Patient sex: M
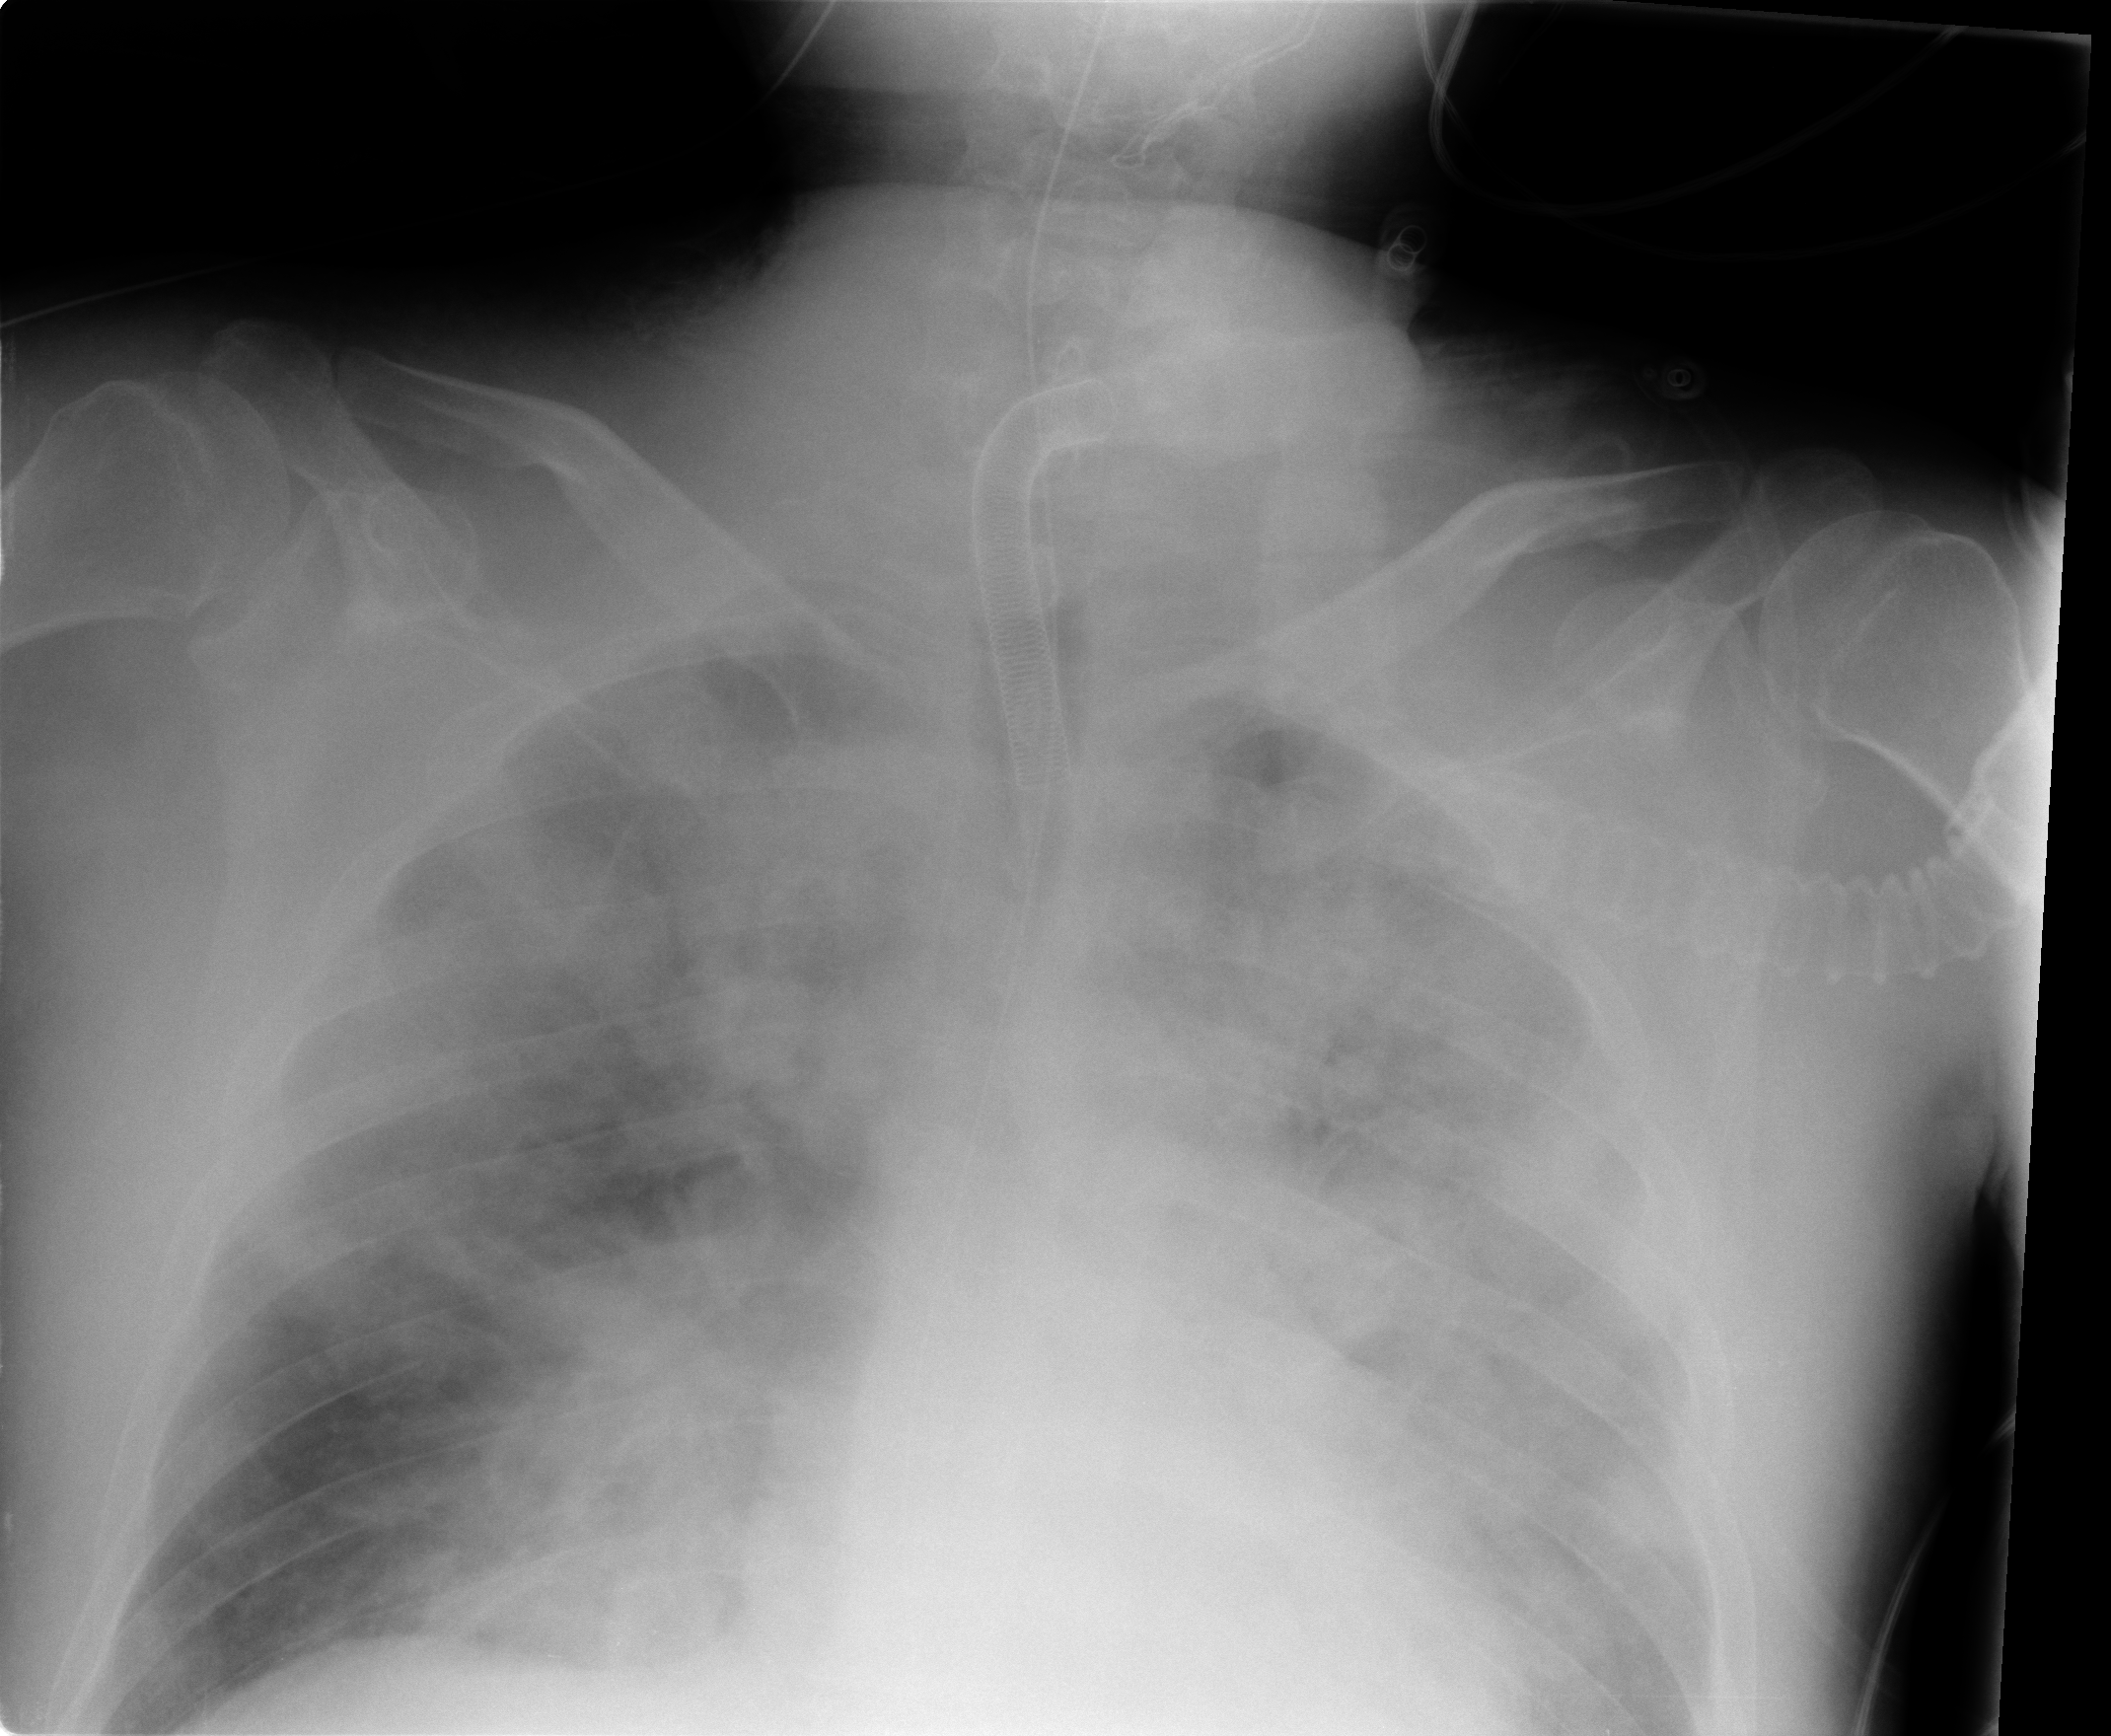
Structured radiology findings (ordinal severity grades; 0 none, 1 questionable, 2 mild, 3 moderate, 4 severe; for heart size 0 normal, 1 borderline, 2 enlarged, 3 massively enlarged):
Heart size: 0
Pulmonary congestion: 0
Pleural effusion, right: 0
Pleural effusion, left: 0
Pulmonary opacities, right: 3
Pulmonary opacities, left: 0
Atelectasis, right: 0
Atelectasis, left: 0